Question: I have a next problem. I have VS 2013 Professional and have downloaded latest Phonegap version from official site - 2.9.12
I copied the project templates to the VS templates folder - they show up and i can create them, but i can't launch them it prompts:

Has anyone faced this?
P.S. Nothing has been modified, ans in older versions ( i think back in those days it was 1.7.x ) all worked fine.
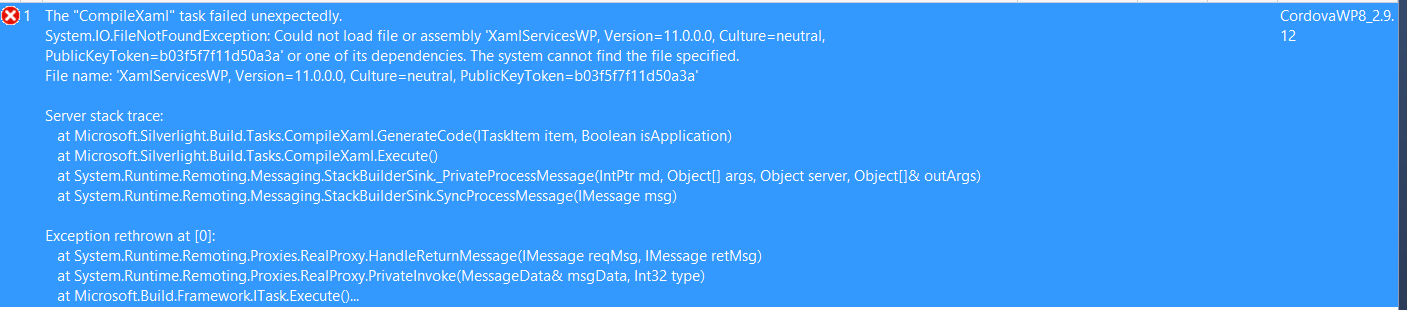
Answer: Found an answer to this question. The installation of Update 4 of VS 2012 helped me - don't have any idea why if i have VS 2013, but it resolved the issue.